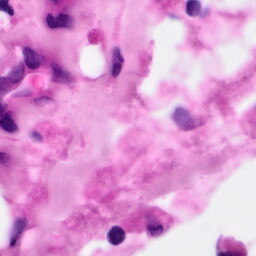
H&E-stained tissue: Pancreatic